Question: I recently started learning canvas+easeljs together and at the moment I'm working on a 2D game.
Player (small red rectangle) can move across the canvas, and when he is "out" (not next to the) of the border, the line is being drawn behind him.
When he comes to the next border, line stops drawing itself - which creates two areas separated by this line.
At this point, I need to figure out how big each area is in comparison to the other.
So what I need to figure out is:
- -
The grid that is drawn behind is there just to make it easier to understand what the logic behind UI is: zeroes represent blank spaces (white rectangles), twos represent gray rectangles (border and our line).
I tried counting zeroes in each area by "for looping" through whole canvas, but that didn't go very well since you need to carefully switch between each area.
Is there a better way do figure this out? Maybe by doing it recursively somehow?

If I was not clear enough, please don't hesitate to ask for more info.
And sorry for bad Title, I don't know how to put it to be more clear.
Looking forward to any suggestions, thanks!
EDIT1: the game is similar to this one: <URL>
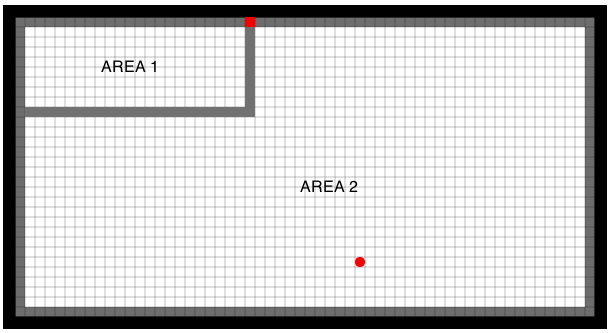
Answer: A possible but fairly ineffective approach:
- - Trigger area identification when player comes back to the border. Make a temporary copy of the game field. Iterate through the whole field until you find a cell with a 1. Start calculating the size: (remember to make all value changes on the copied field!) - Here you can try a recursive approach. Select the "1" cell and add 1 to a counter variable. Swap the cell to a 0 and take a look at any neighbouring cell. Branch out recursively for any cell that has the value "1".- What happens now is you started in one of your AREAs and start to fill up the AREA with "walls", while remembering how many fields you filled. Due to branching out from the border you should hit any contained field by progressing to neighbors, without leaving the area boundaries.- When the area is "finished" (all fields turned to 0, all recursive branches returned), your counter variable represents the size of the area. You can also check for your red balls while iterating through the area in the previous steps to count them.- To go to the next AREA, just start iterating over the whole field again until you hit a 1, and repeat the previous steps.- When you iterate over the whole field and didn't find any 1, you evaluated all areas and are finished.
As warned, terribly ineffective, but I can't think of a better way right now without running into complicated corner cases...
---
for clarifications, see comments to this answer for reference.
Pseudo-code for recursive cell evaluation of one area:
'''
int areaSize = 0;
//find the first starter cell to detect first area
Cell starter = findCellWithValue1();
//if starter is null, no cell with value 1 has been found
if( starter != null ) {
//feed the starter cell into the recursive function
areaSize = evaluateCell(starter);
}
int evaluateCell(Cell selected) {
//counter variable to accumulate branched values
int counter = 1;
//set this cell to 0 to not hit it again when evaluating neighbours
selected.setValue(0);
//check neighbour to the left
Cell neighbour = getCellAt(selected.getX()-1, selected.getY());
if(neighbour.getValue()==1) {
counter += evaluateCell(neighbour);
}
//check neighbour to the right
neighbour = getCellAt(selected.getX()+1, selected.getY());
if(neighbour.getValue()==1) {
counter += evaluateCell(neighbour);
}
//check top neighbour
neighbour = getCellAt(selected.getX(), selected.getY()+1);
if(neighbour.getValue()==1) {
counter += evaluateCell(neighbour);
}
//check bottom neighbour
neighbour = getCellAt(selected.getX(), selected.getY()-1);
if(neighbour.getValue()==1) {
counter += evaluateCell(neighbour);
}
//return accumulated size
return counter;
}
'''
This will perform quite a lot of ultimately unnecessary checks, but I don't think they are too expensive unless you plan to have a giant playfield.
The final size of the area would be the content of the areaSize variable.